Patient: sex M, age 63
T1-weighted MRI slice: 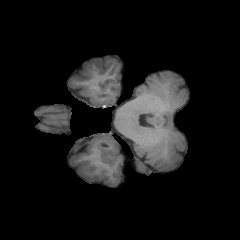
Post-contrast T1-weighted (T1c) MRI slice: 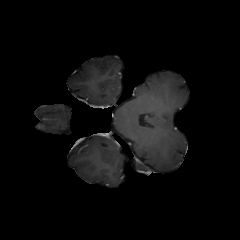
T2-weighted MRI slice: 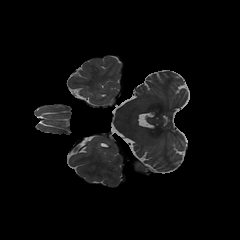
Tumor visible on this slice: no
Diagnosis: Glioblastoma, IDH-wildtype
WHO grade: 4